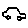
Label: car